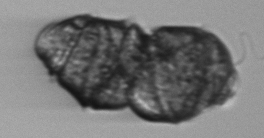
Label: Margalefidinium